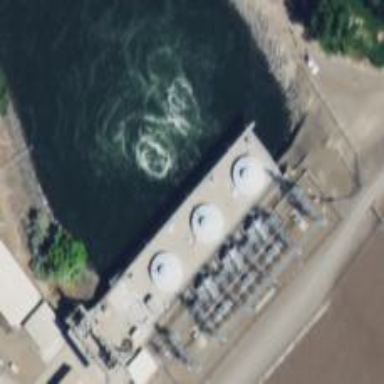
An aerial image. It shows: Hydro power generator utilizing water-storage as its method.